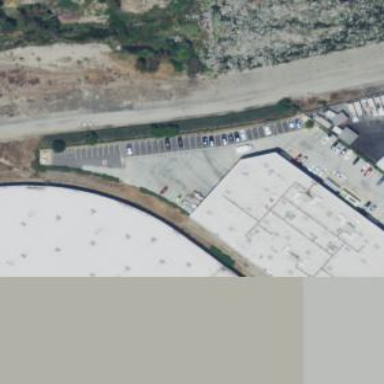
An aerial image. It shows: Warehouse.